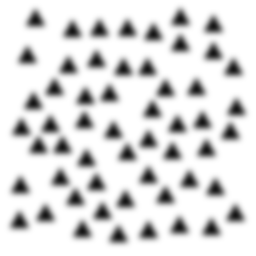
Squares: 0
Triangles: 55
Stars: 0
Total shapes: 55